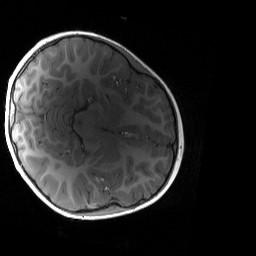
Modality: T1w
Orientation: axial
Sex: female
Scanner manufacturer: siemens
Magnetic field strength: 3 T
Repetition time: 1.9 s
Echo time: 0.00243 s